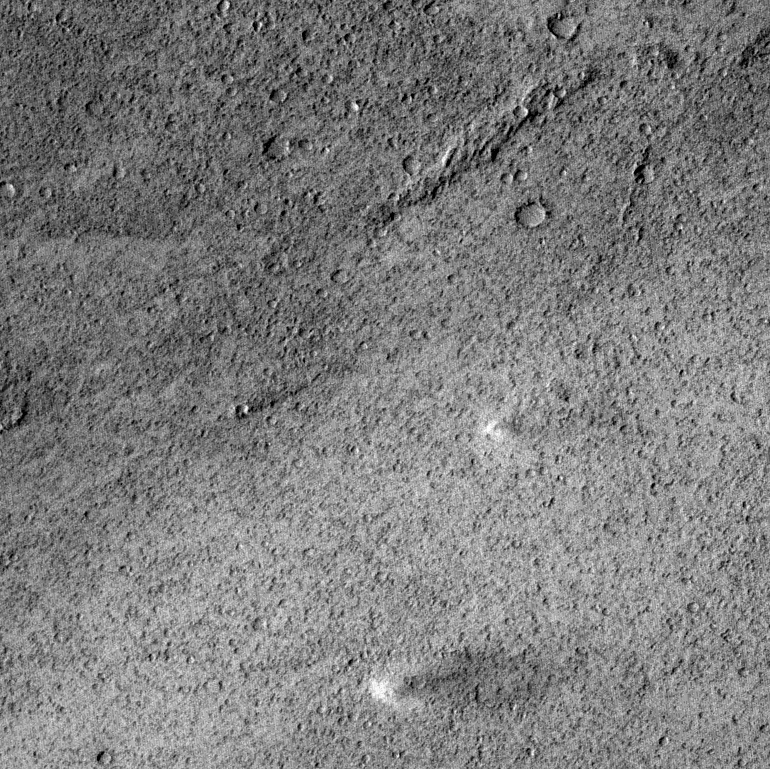
Label: dustdevil, dustdevil